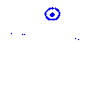
Particle: kaon